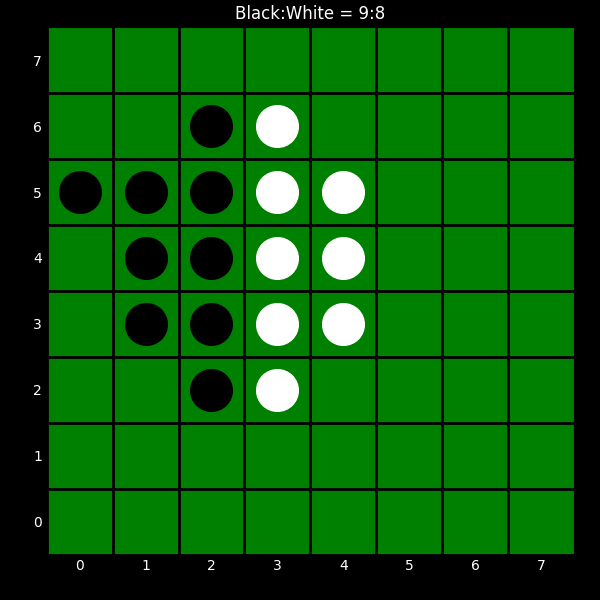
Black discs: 9
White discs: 8